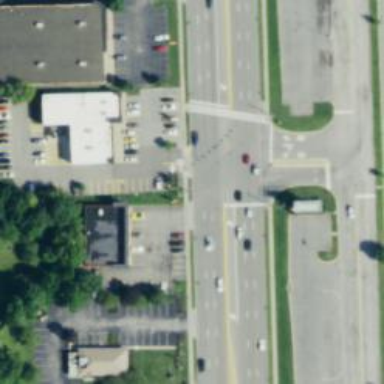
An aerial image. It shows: Crossing road.